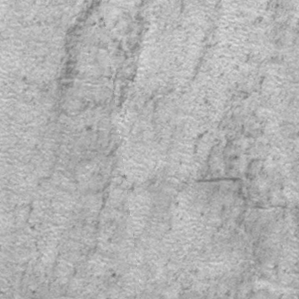
Label: frost